Question: We have a UITableView and it was working fine for iOS7 but when I tried in the iOS8 simulator, I saw the cell separator was placed incorrectly for most cells. Strangely, some cells display the separator correctly.
See the attached image:

I set the cell height this way:
'''
- (CGFloat)tableView:(UITableView *)tableView heightForRowAtIndexPath:(NSIndexPath *)indexPath
{
return 70.0f;
}
'''
Do you know what's happening? Thanks!
EDIT:
A workaround I'm using in the meantime is to disable the separator...
'''
[tableView setSeparatorStyle:UITableViewCellSeparatorStyleNone];
'''
...and paint it myself in the cell view...
'''
UIView* separator = [[UIView alloc] initWithFrame:CGRectMake(20, cellHeight-1, frame.size.width - 40, 1)];
separator.layer.borderWidth = 1;
separator.layer.borderColor = [[UIColor grayColor] CGColor];
[self addSubview:separator];
'''
...but I'd like not to do it.
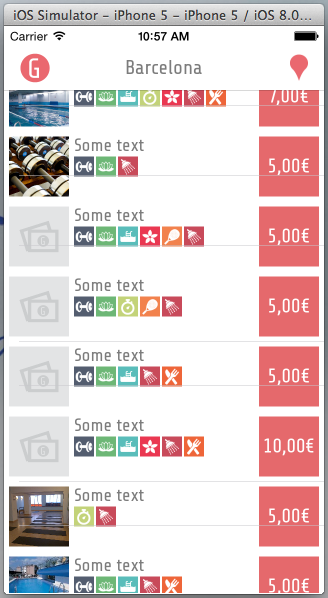
Answer: I had the same problem and here is how I solved it:
If you are using a custom cell for your table view and you have overridden layoutSubviews, you need to call it's superview's method at the beginning of the method:
'''
- (void)layoutSubviews
{
[super layoutSubviews];
// Your implementation
}
'''